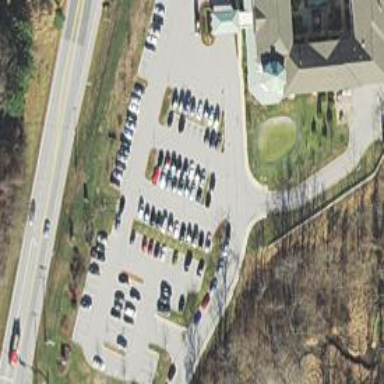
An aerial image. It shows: Parking area.